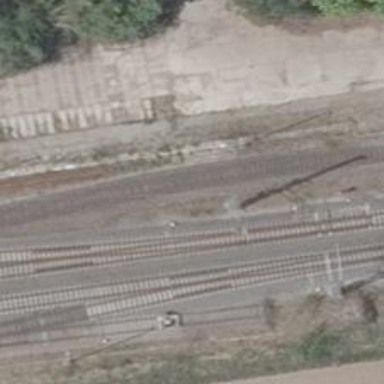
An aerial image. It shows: Railway yard.